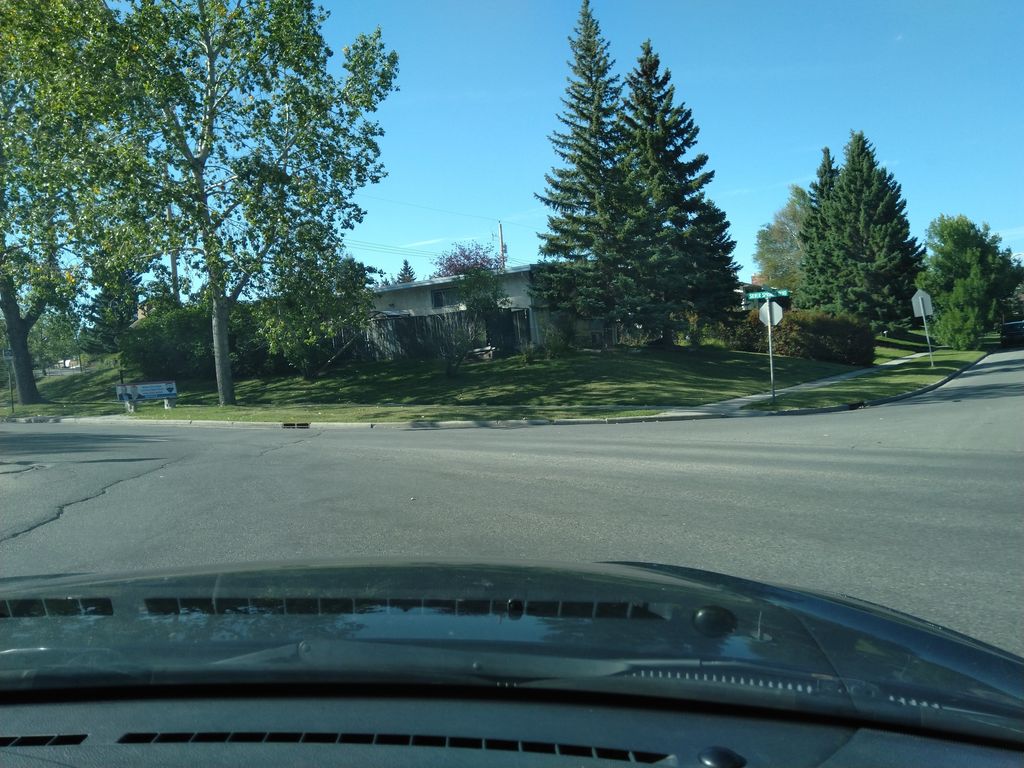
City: calgary